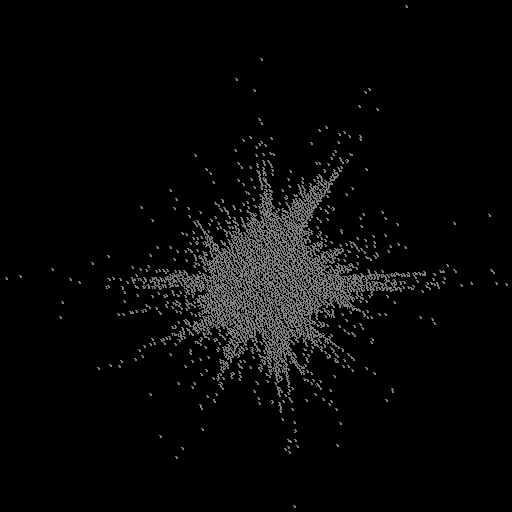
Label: star